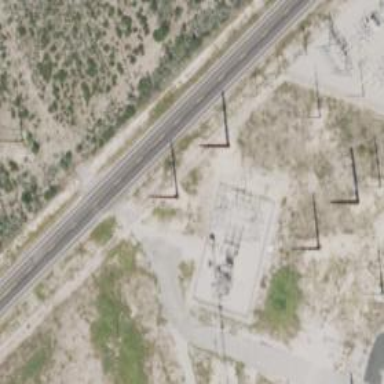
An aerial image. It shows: Power tower.